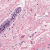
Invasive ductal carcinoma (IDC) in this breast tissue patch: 0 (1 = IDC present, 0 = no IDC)